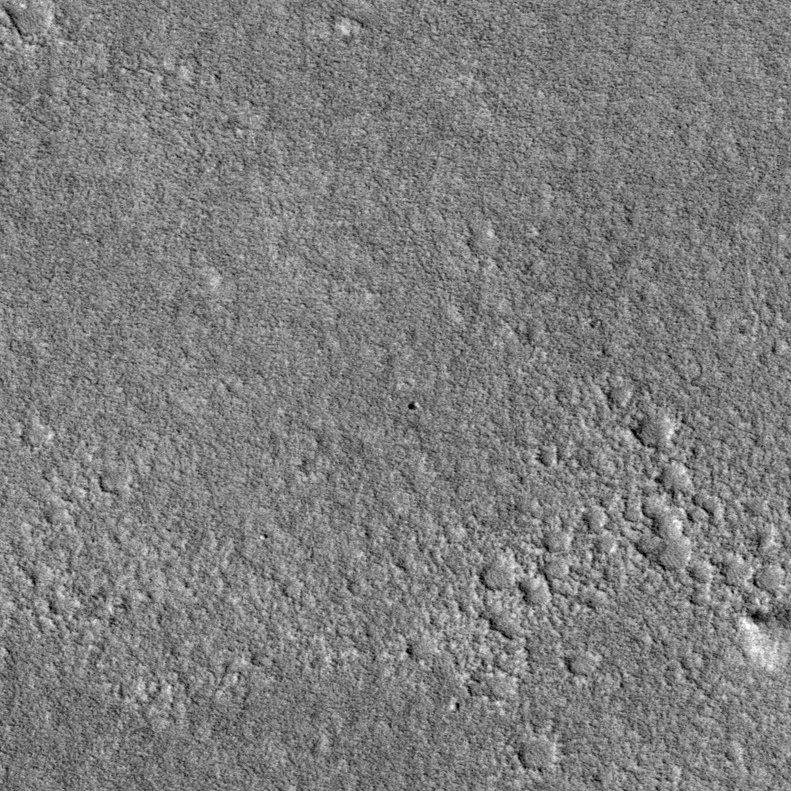
Label: dustdevil